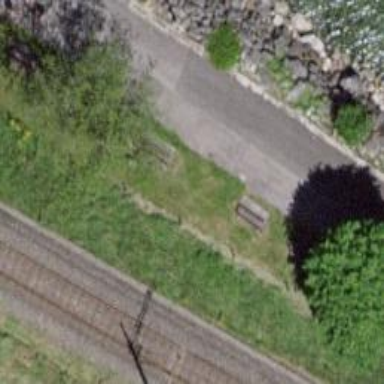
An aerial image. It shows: Brown bench in the vicinity.